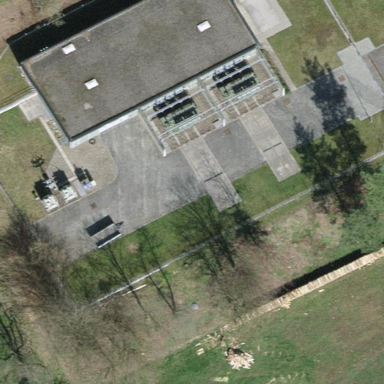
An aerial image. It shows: Outdoor power substation surrounded by fence. The substation operates at the distribution level.